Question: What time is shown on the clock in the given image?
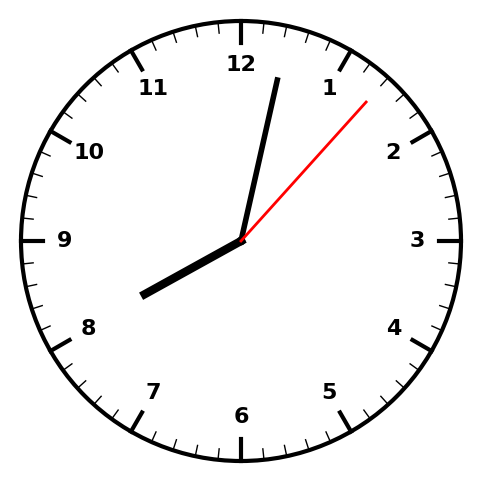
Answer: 08:02:07